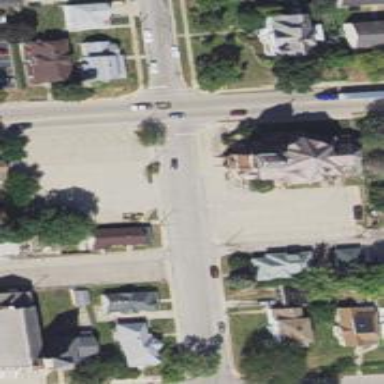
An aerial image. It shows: Alley classified as service road.